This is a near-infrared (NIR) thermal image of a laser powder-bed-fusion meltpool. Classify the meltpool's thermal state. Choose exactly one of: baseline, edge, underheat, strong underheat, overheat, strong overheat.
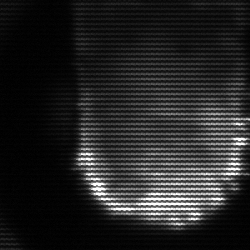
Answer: baseline